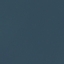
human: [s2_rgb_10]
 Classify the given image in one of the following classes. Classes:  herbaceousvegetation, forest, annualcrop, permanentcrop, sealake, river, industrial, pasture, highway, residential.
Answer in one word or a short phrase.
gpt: SeaLake